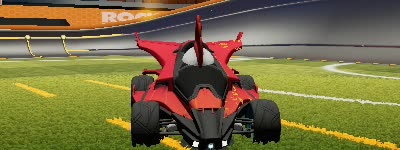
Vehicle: aftershock